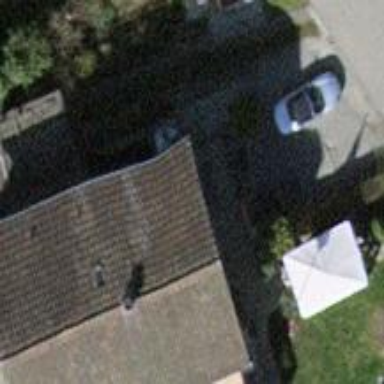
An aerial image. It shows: Semi-detached house with gabled roof.